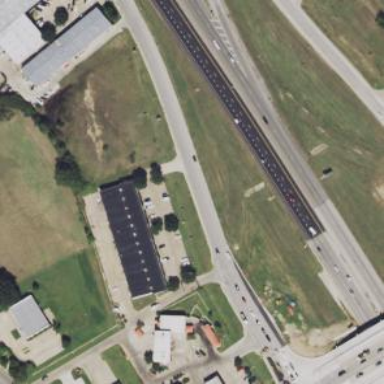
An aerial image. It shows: Secondary road with frontage road.